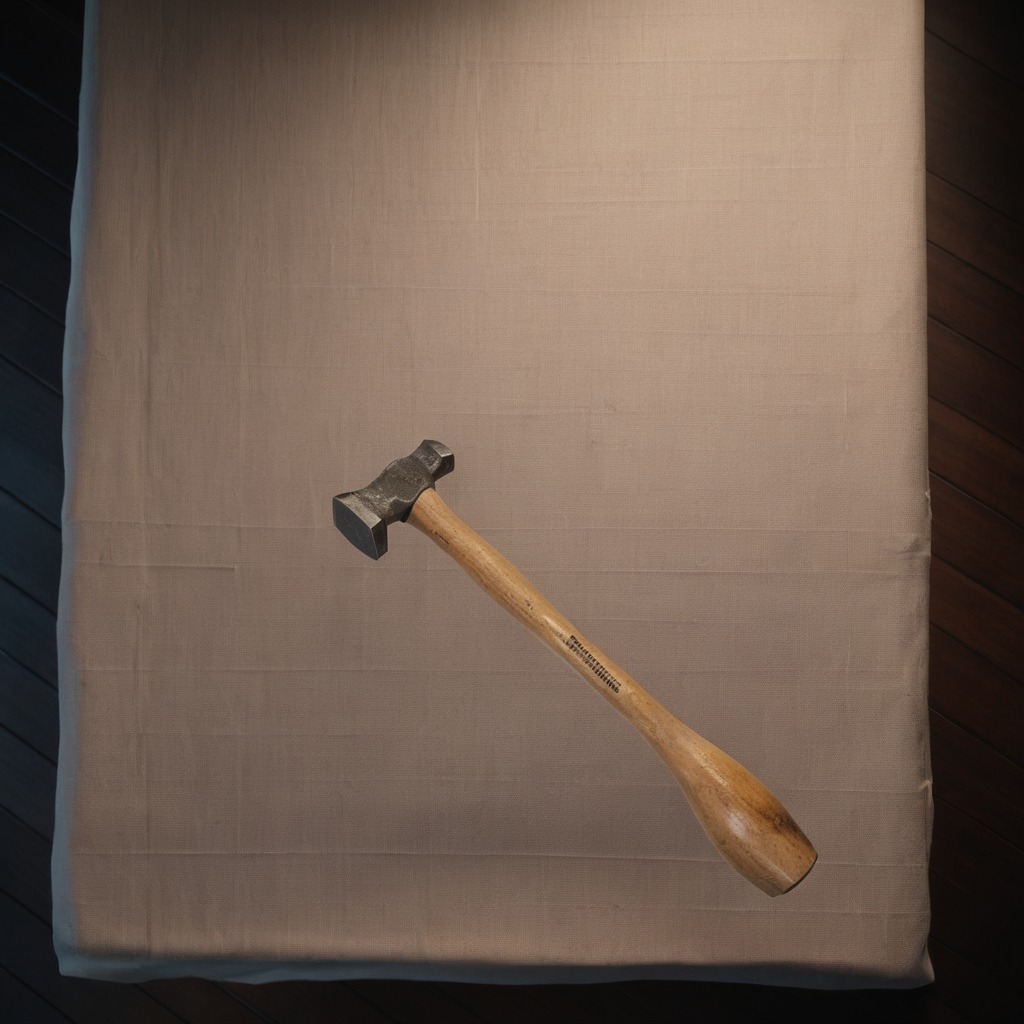
A hammer lies on a wooden table inside a workshop at night with soft shadows beneath the cloth.